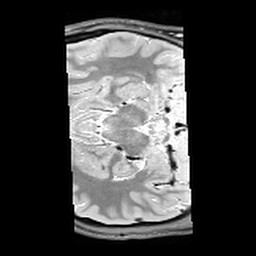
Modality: PDw
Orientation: axial
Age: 23
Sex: male
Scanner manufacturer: siemens
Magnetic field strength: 3 T
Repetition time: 6.49 s
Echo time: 0.016 s